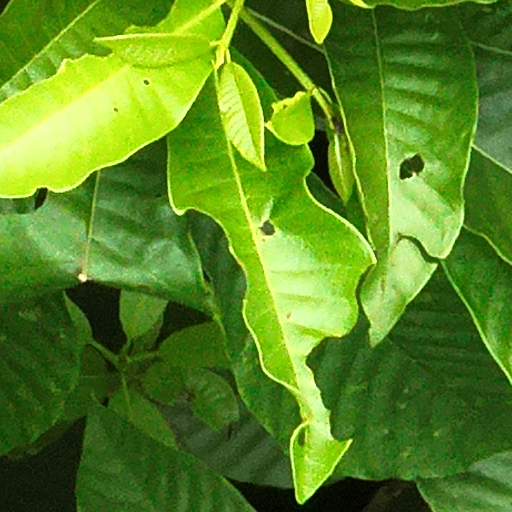
Species: Alseis blackiana
GBIF accepted scientific name: Alseis blackiana
Crown area (m\u00b2): 97.449